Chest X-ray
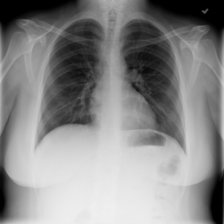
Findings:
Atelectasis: negative
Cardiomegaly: negative
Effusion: negative
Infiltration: negative
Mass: negative
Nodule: negative
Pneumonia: negative
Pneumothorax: negative
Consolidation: negative
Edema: negative
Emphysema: negative
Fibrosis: negative
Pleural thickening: negative
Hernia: negative